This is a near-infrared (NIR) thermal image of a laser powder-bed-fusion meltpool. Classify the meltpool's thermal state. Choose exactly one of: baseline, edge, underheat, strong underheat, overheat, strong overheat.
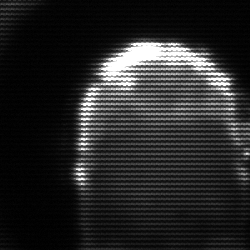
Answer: baseline